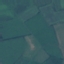
Label: Pasture